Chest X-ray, AP view. Patient: 52 years old, sex M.
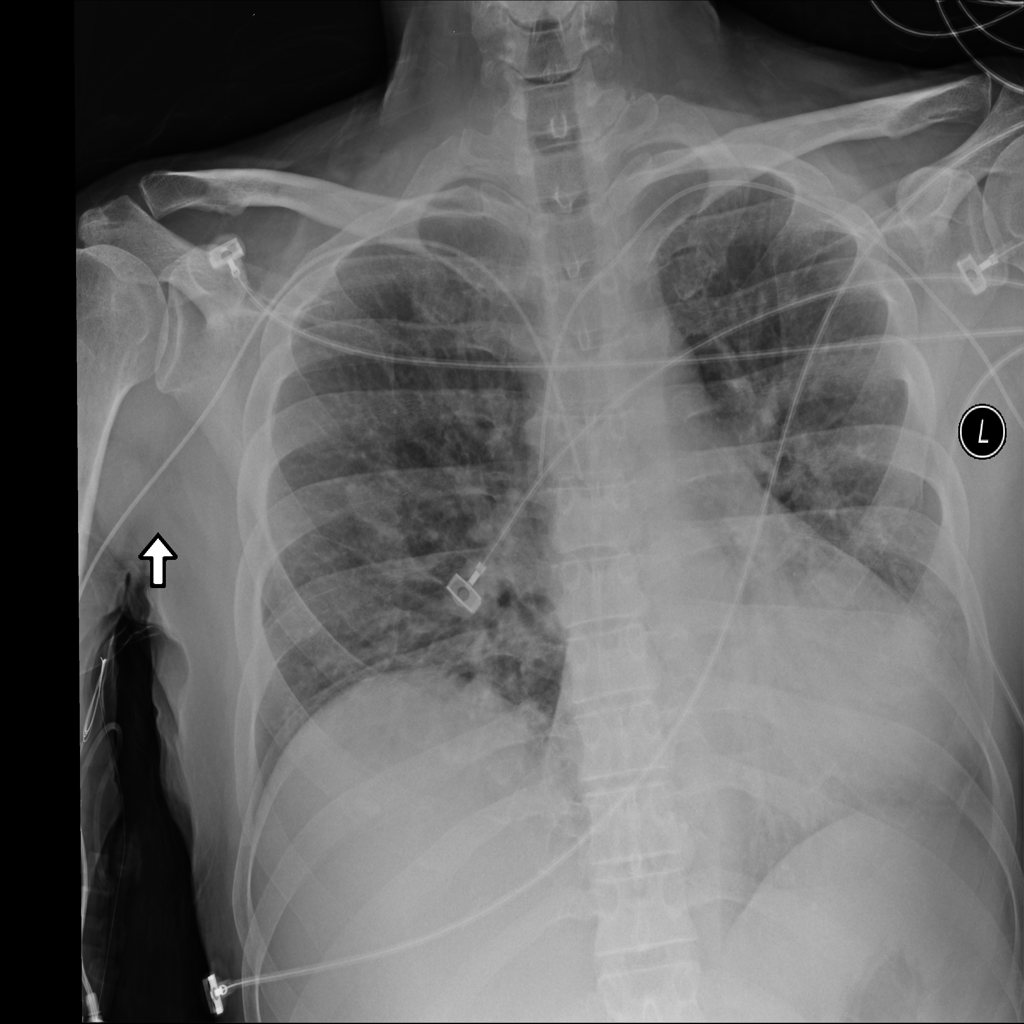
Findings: Infiltration